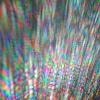
Label: sunburn